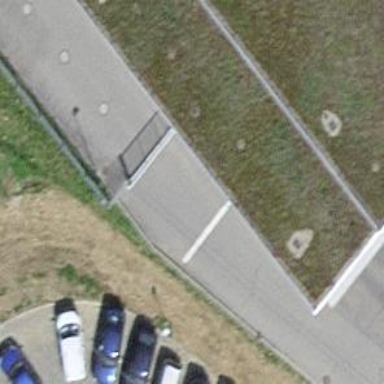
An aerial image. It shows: Gate.